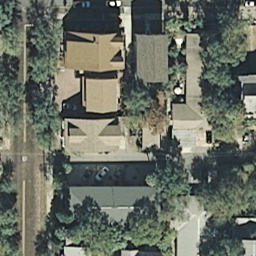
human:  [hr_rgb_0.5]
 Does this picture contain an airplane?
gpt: no

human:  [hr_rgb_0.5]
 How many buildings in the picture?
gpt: seven

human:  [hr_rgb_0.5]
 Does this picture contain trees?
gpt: yes

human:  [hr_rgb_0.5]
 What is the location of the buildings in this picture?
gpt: center and right